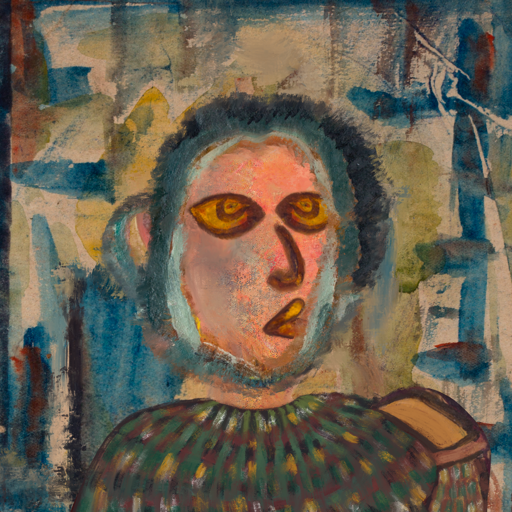
Background: Orphan, Head And Neck Side: Irani, Face Side: Comrade, Bust: After_Raid, Hair Side: Boggyland, Head Accessory: Blank, Second Necklace: Blank, Necklace: Blank, Baby: Blank